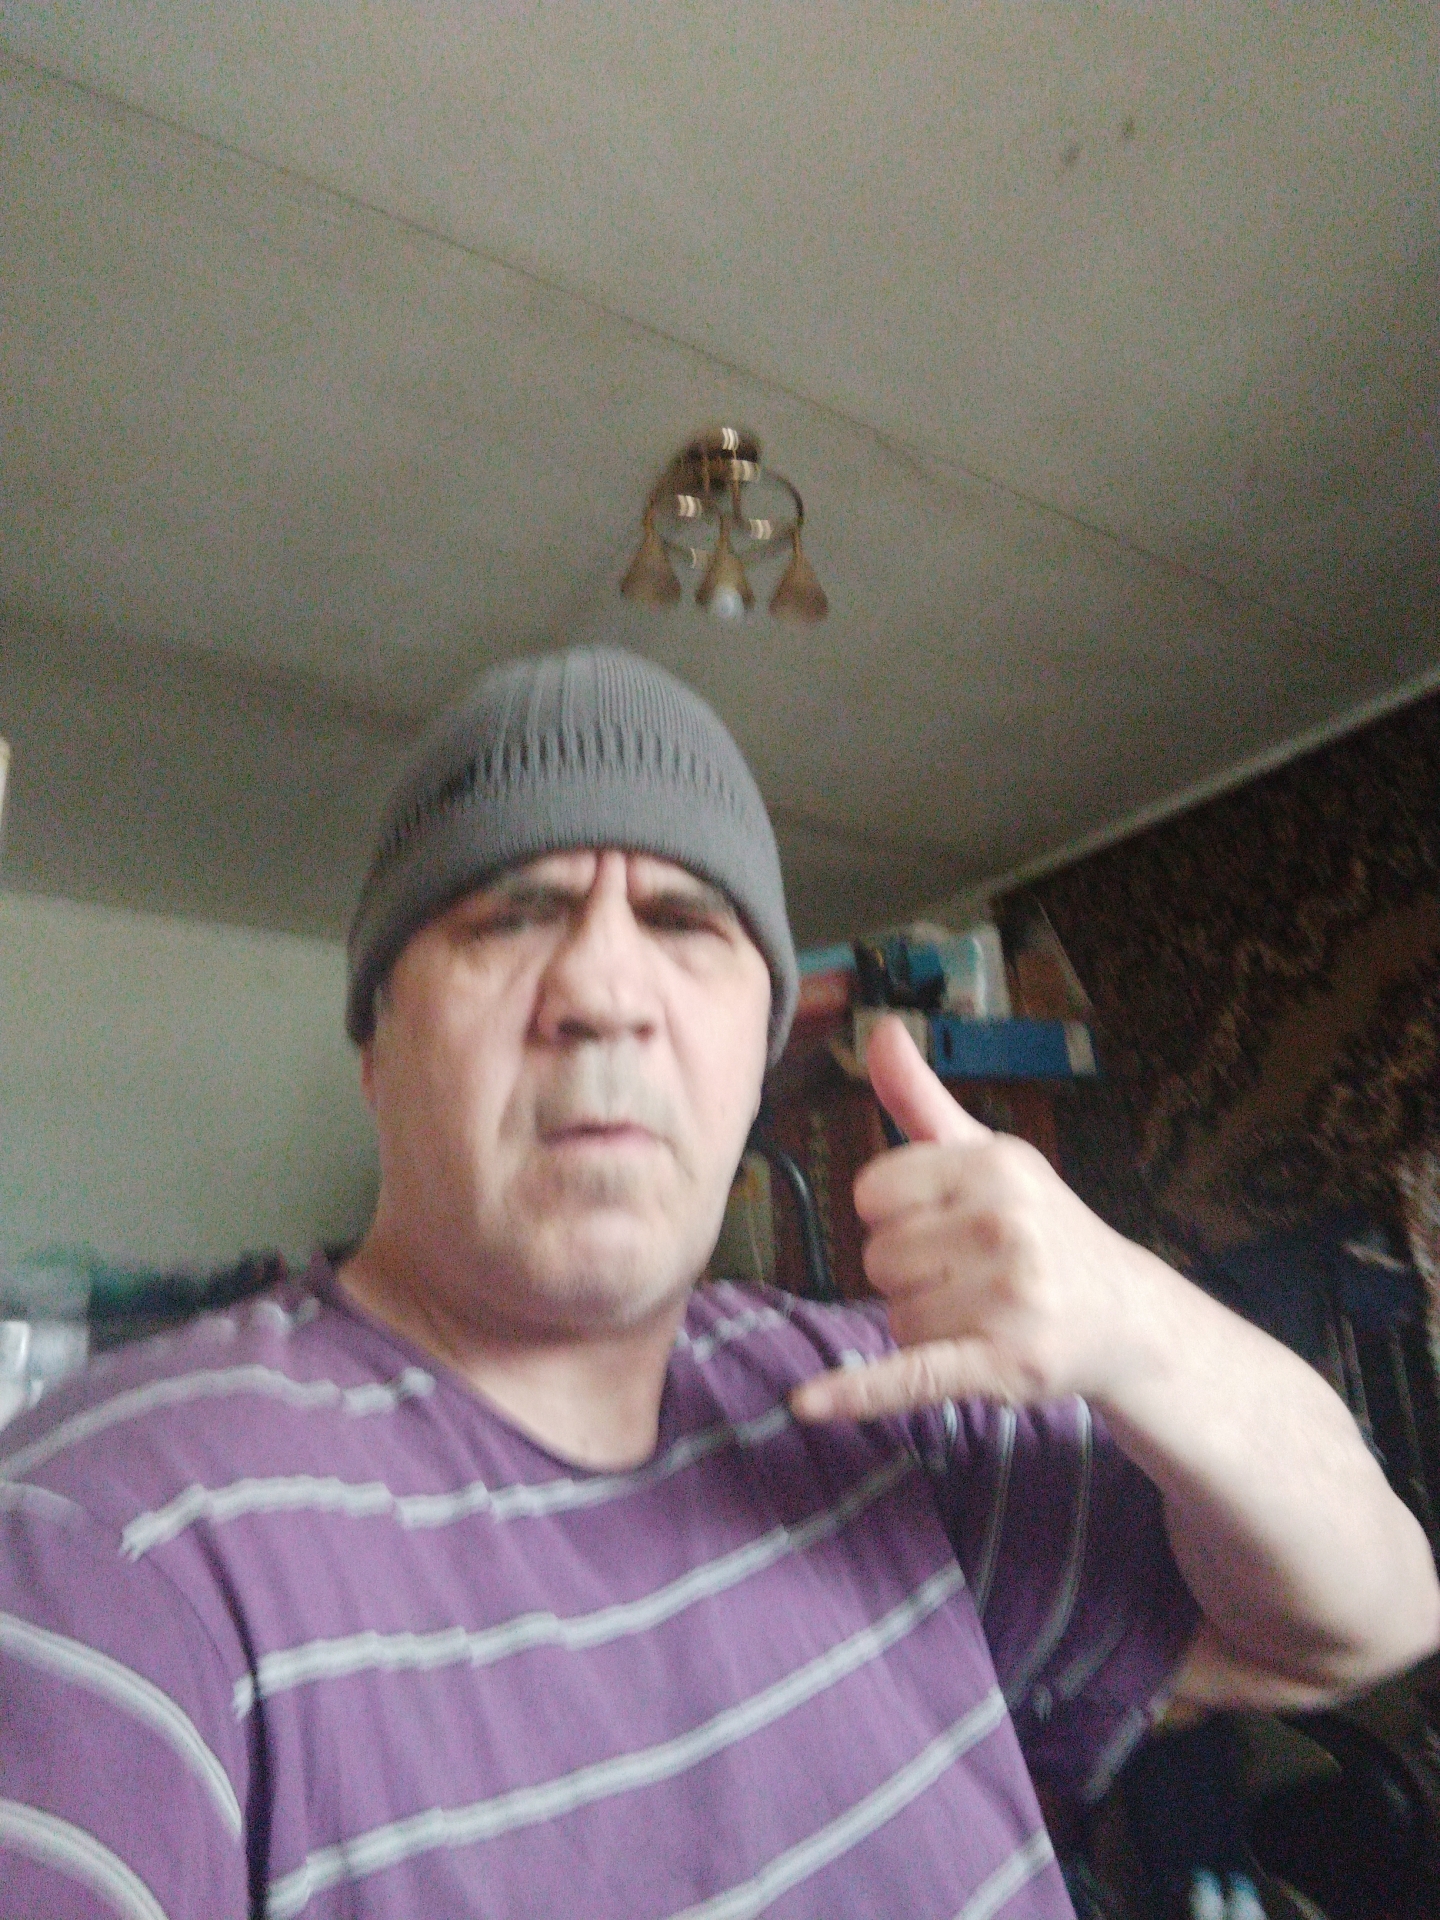
Label: noise